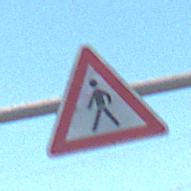
Verkehrszeichen: FussgaengerRechts
Umgebung: Outdoor, Urban
Tageszeit: Midday
Wetter: Clear
Licht: Natural
Jahreszeit: NotSpecified
Kontrast: HighContrast